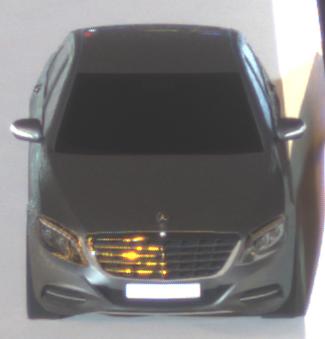
Make: Mercedes-Benz
Model: S 400 HYBRID
Detailed model: S-Class (222) Limousine
Model produced from: 2013/05
Model produced until: 2015/04
Doors: 4
Color: gray
Road condition: dry road
Daytime: night
Contrast: high contrast